Interaction volume radius: 5 \u00c5
Interaction volume height: 15 \u00c5
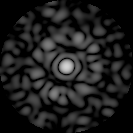
Disorder parameter: 0.7908